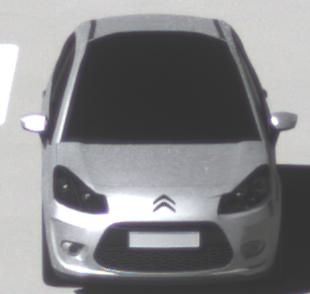
Make: Citroen
Model: C3 1.1
Detailed model: C3 (II)
Model produced from: 2010/01
Model produced until: 2012/03
Doors: 5
Color: white
Road condition: dry road
Daytime: morning or afternoon
Contrast: high contrast